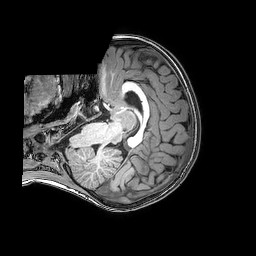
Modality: T1w
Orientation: axial
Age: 6
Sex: female
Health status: healthy